Question: I am using the CustomArrayAdapter to display the ListItem and to setTag. I am only setting the data to the list item textview but the id is also displaying in a seperate textview next to each data
how to avoid displaying that id?

'''
public class CustomArrayAdapter extends ArrayAdapter<String> {
Context mContext;
int layoutResourceId;
String data[] = null;
String id[] = null;
public CustomArrayAdapter(Context mContext, int layoutResourceId, String[] data, String[] id) {
super(mContext, layoutResourceId, data);
this.layoutResourceId = layoutResourceId;
this.mContext = mContext;
this.data = data;
this.id=id;
}
@Override
public View getView(int position, View convertView, ViewGroup parent) {
if(convertView==null){
// inflate the layout
LayoutInflater inflater = ((Activity) mContext).getLayoutInflater();
convertView = inflater.inflate(layoutResourceId, parent, false);
}
String objectItem = data[position];
TextView textViewItem = (TextView) convertView.findViewById(R.id.book_item);
textViewItem.setText(objectItem);
textViewItem.setTag(id[position]);
return convertView;
}
}
'''
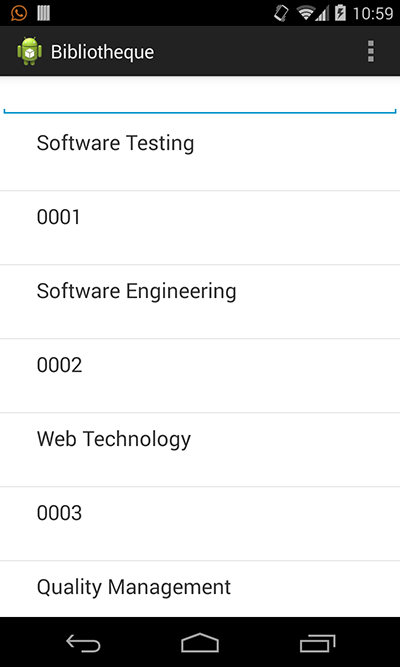
Answer: Your data variable contains those ids I suppose. Your data string array contains Software Testing, 0001, etc,... so on, Check what data are you passing in